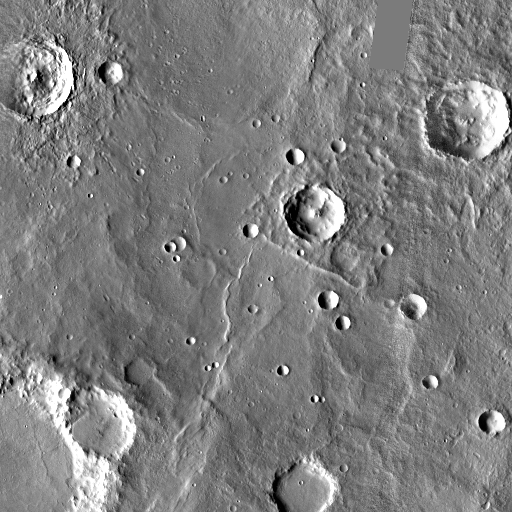
Crater classes present: Background, Other, Layered, Buried